Question: Is selecting data with 2 conditions not support by SQL Server CE?

I am appreciate to any help idea.
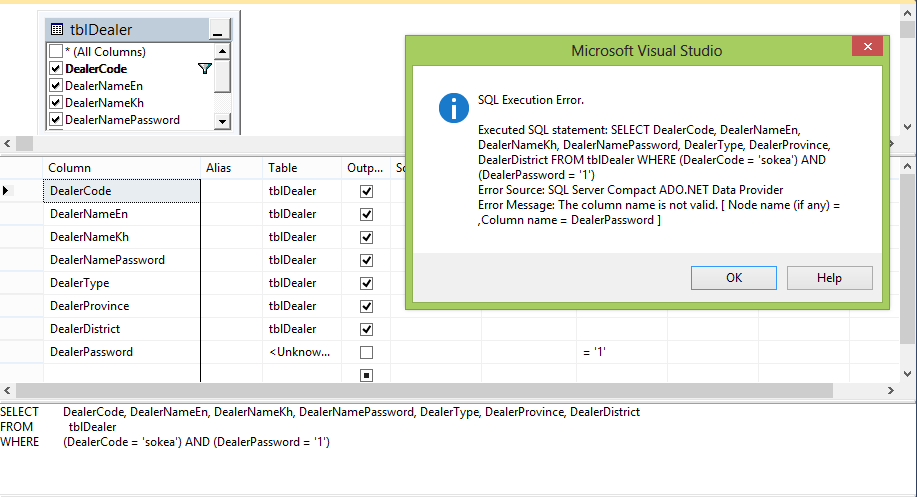
Answer: May be because you don't have DealerPassword column in tblDealer (can't see all the columns). You have DealerNamePassword.